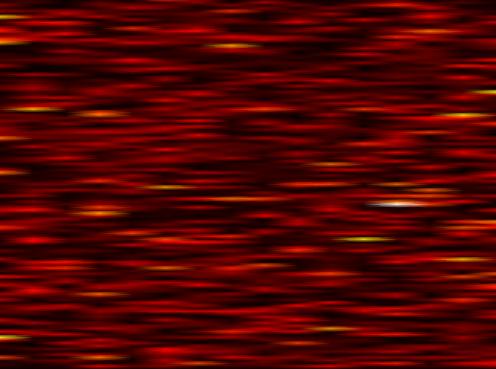
Label: OFDM